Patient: sex F, age 34
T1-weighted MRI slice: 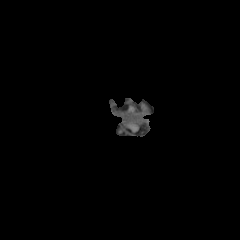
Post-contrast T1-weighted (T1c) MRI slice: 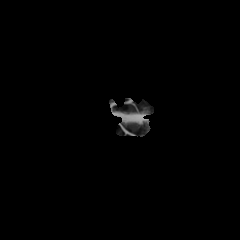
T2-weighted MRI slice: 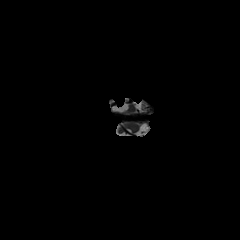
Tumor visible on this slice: no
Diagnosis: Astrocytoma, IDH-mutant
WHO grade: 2